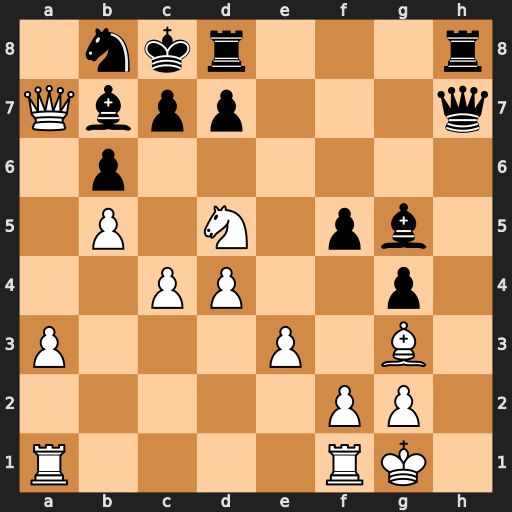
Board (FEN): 1nkr3r/Qbpp3q/1p6/1P1N1pb1/2PP2p1/P3P1B1/5PP1/R4RK1
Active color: w
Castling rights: -
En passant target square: -
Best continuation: Nxb6+ cxb6 Qxb8#